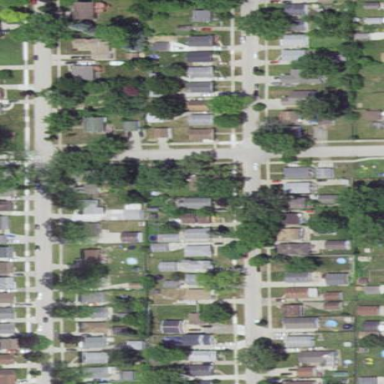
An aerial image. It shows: Single-family residential area.